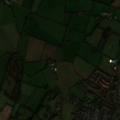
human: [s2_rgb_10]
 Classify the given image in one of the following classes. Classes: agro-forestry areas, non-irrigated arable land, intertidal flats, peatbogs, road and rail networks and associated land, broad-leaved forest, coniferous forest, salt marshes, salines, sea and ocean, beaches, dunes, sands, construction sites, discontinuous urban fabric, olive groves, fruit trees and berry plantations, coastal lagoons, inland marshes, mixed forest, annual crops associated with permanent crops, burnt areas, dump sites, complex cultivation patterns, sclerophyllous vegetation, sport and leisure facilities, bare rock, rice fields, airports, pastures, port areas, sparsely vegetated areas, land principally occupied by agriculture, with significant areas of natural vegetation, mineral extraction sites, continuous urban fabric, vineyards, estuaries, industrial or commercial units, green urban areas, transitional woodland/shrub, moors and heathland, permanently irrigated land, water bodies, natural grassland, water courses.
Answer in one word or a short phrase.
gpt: discontinuous urban fabric, non-irrigated arable land, pastures